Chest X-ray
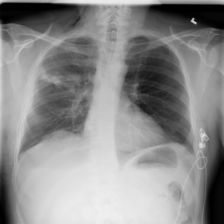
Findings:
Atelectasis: negative
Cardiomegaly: negative
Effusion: positive
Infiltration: negative
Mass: negative
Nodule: negative
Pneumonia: negative
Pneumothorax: negative
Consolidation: negative
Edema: negative
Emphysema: positive
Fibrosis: negative
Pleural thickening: negative
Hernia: negative